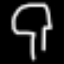
Label: mushroom